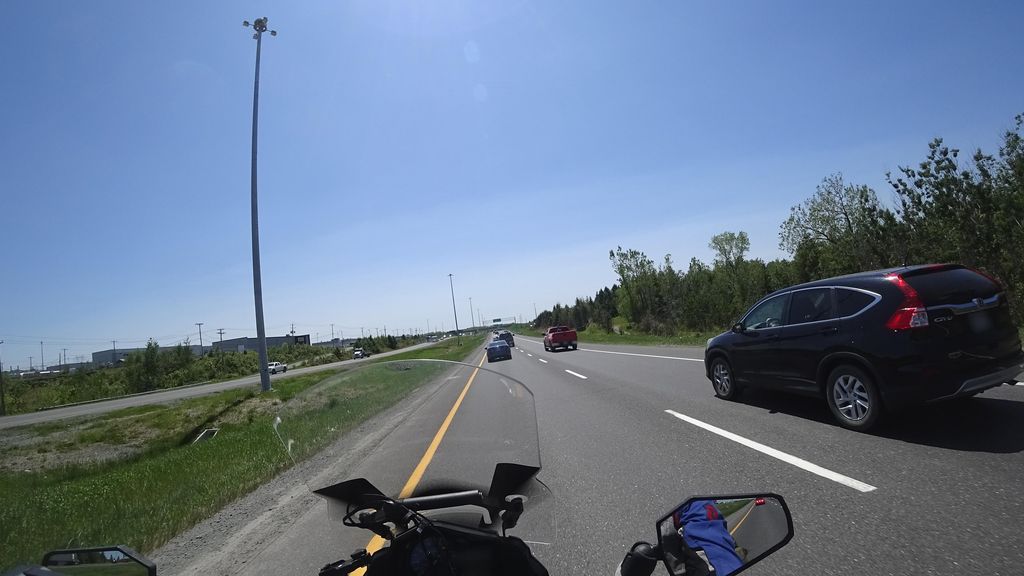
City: quebec_city